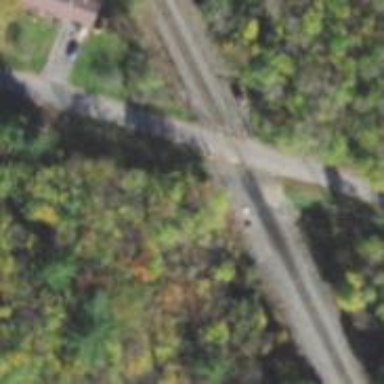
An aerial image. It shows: Railway level crossing.